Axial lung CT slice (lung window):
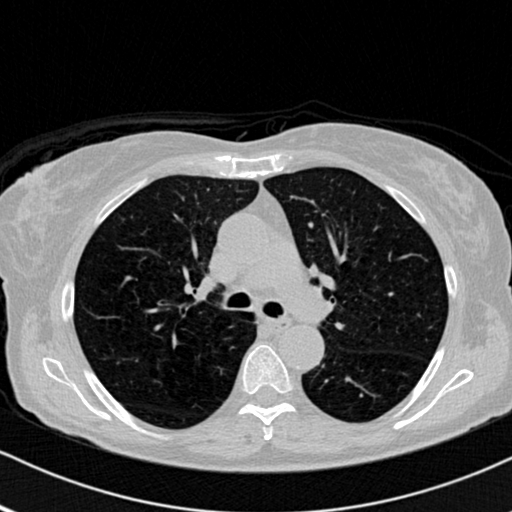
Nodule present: no